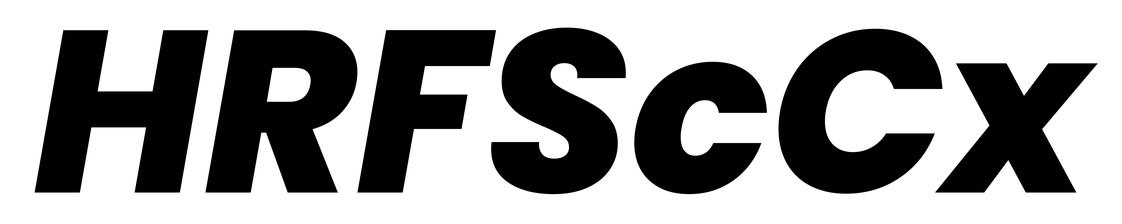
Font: Poppins-ExtraBoldItalic